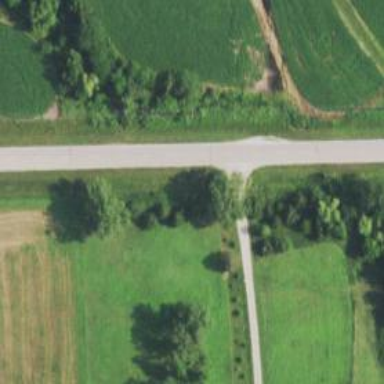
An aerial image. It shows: Driveway leading to service road.